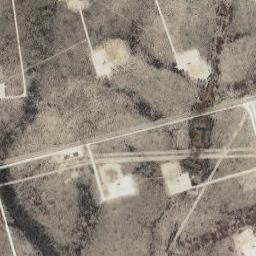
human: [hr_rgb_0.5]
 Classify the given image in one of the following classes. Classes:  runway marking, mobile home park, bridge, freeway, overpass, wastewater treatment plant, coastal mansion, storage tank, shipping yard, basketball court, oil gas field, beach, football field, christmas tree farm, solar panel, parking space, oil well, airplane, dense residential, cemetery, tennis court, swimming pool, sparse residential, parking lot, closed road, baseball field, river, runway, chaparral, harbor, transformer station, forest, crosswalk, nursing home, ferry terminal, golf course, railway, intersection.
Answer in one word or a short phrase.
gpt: oil gas field